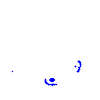
Particle: pion